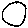
Label: circle